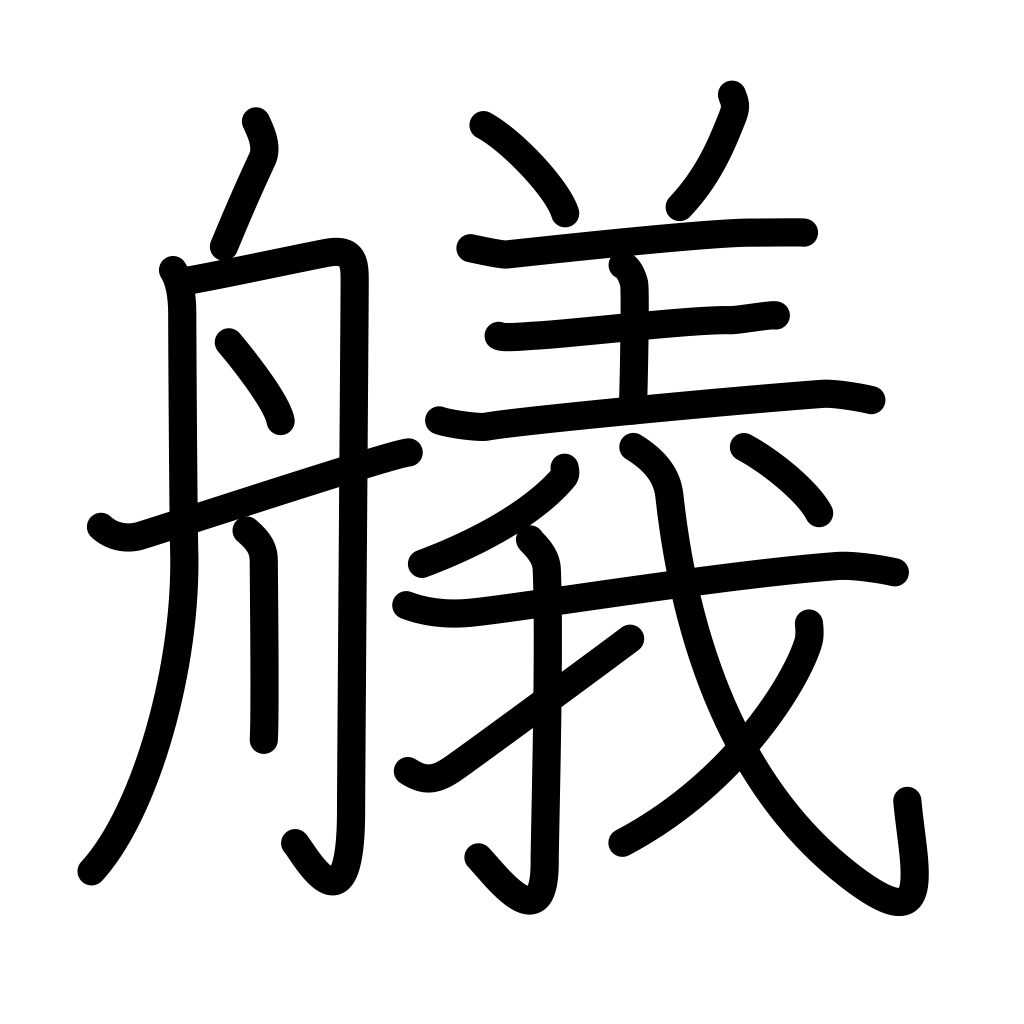
Meaning: landing a boat